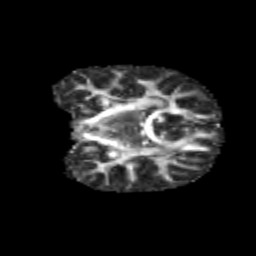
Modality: FA
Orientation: coronal
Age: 9
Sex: female
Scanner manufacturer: siemens
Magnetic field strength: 3 T
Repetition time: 3.8 s
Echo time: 0.07 s